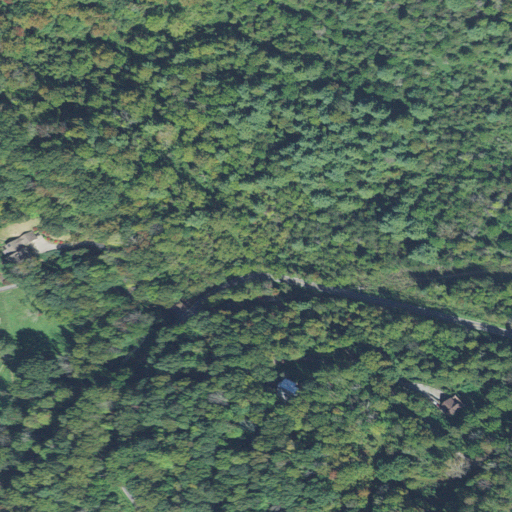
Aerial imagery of gap in North Carolina named Clyde Gap containing deciduous forest, open development, mixed forest, and pasture